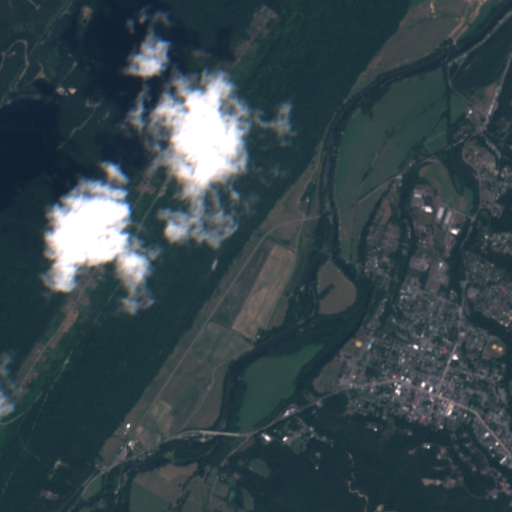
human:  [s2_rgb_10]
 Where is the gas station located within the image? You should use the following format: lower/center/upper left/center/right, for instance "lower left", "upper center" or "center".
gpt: The gas station is located in the lower right of the image.
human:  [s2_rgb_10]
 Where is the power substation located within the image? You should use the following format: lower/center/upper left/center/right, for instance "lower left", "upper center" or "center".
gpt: The power substation is located in the center right of the image.
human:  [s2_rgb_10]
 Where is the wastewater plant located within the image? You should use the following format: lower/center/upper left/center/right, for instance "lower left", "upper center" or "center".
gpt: The wastewater plant is located in the center right of the image.
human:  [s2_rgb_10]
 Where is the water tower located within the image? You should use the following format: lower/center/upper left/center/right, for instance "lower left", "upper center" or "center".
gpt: The water tower is located in the lower right of the image.
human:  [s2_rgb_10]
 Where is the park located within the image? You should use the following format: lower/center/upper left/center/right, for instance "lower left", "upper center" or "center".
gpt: There is no park in the image.